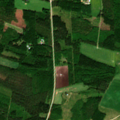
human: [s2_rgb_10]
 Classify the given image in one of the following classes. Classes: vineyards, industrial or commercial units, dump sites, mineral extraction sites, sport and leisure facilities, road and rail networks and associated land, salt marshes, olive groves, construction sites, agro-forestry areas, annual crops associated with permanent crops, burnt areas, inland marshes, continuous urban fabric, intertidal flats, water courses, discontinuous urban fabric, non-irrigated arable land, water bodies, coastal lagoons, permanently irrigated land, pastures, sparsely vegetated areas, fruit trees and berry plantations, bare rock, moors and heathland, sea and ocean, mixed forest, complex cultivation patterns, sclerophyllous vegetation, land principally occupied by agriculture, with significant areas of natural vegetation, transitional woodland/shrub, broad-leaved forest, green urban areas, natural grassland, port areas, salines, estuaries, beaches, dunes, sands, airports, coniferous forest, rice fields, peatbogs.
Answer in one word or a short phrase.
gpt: coniferous forest, mixed forest, transitional woodland/shrub